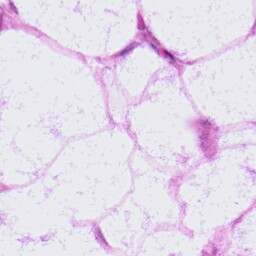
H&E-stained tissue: LymphNode